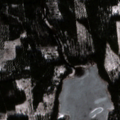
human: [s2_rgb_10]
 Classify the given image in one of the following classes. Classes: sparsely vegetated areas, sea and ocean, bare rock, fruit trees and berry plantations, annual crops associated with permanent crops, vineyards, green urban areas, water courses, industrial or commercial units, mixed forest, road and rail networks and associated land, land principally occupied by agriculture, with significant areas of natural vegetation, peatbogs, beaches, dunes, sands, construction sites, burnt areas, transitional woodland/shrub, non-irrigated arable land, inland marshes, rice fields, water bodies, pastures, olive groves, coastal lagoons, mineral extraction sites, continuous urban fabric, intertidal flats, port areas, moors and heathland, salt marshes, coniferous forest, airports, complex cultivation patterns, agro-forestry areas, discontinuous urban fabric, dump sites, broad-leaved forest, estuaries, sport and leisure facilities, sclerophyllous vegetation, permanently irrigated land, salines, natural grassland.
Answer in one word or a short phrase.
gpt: coniferous forest, mixed forest, transitional woodland/shrub, water bodies